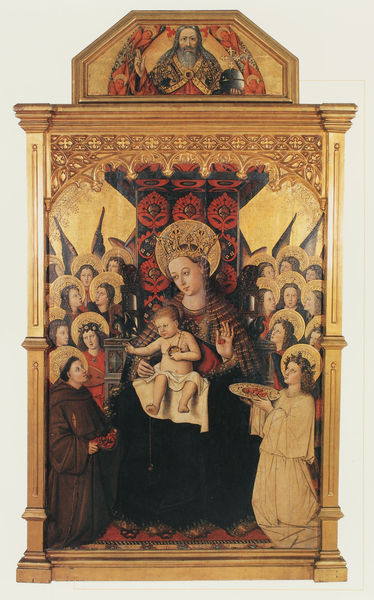
Titel: Mare de Déu; Muttergottes
Künstler: Meister von Porciuncula
Institution: Barcelona, Museu national d’Art de Catalunya
Schlagwörter: menschen, frau, stuhl, alt, mensch, teller, kind, krone, baby, papst, kreuz, trohn, geschenk, mönch, königin, opfer, maria, josef